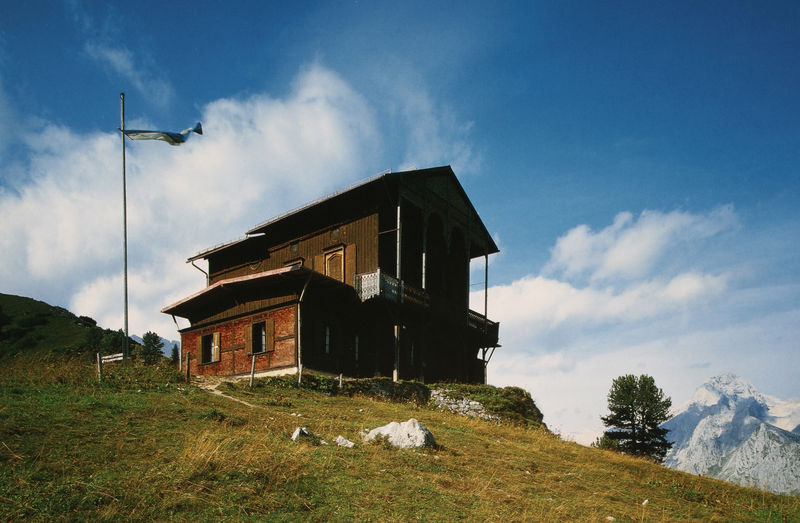
Titel: Königshaus Ludwigs II. auf dem Schachen
Künstler: Joseph Röhrer
Standort: Schachen
Institution: Königshaus
Schlagwörter: baum, berg, blau, felsen, gestein, himmel, schatten, weiß, wolken, bäume, grün, braun, fenster, hell, holz, säule, säulen, dach, gebäude, gras, haus, rasen, schnee, weg, wiese, wolke, zaun, stein, ast, hügel, stamm, gebüsch, hütte, balkon, farbig, sommer, fahne, flagge, mast, berge, fels, gebirge, gipfel, gletscher, giebel, tag, alm, fahnenmast, geländer, tor, foto, fotografie, photographie, schild, alpen, schweiz, schweden, tanne, österreich, photo, untersicht, holzhütte, blauer himmel, grad, fachwerk, weise, berghütte, holzhaus, latte, alpe, strebe, station, dachrinne, almhütte, wetterstation, wolek